Brain MRI, t1w sequence, axial 2D slice.
Patient: age 42, sex F, weight 78 kg, height 1.78 m
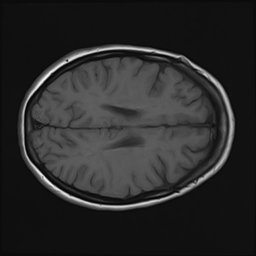